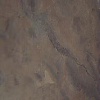
Label: land